Interaction volume radius: 10 \u00c5
Interaction volume height: 20 \u00c5
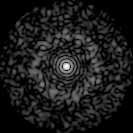
Disorder parameter: 0.8392